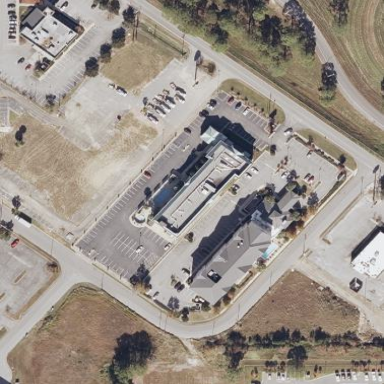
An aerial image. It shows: Hotel building.